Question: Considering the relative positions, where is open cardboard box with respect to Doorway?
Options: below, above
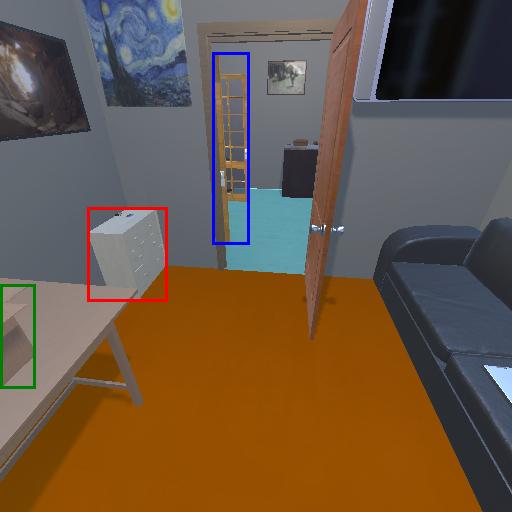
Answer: below